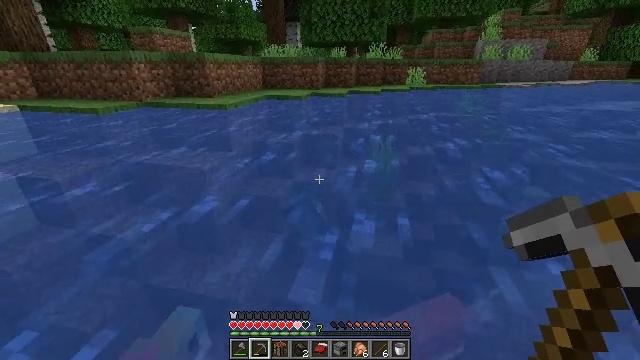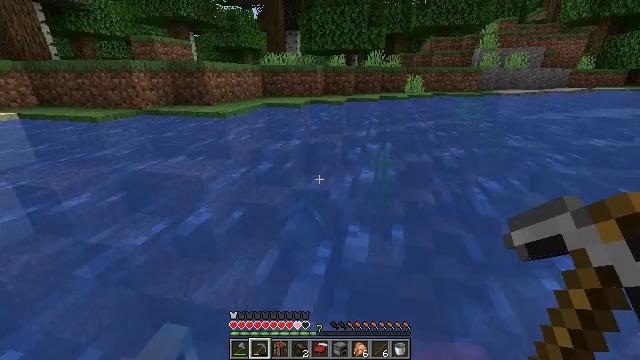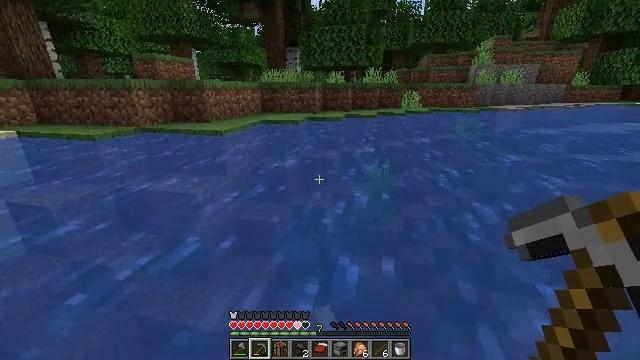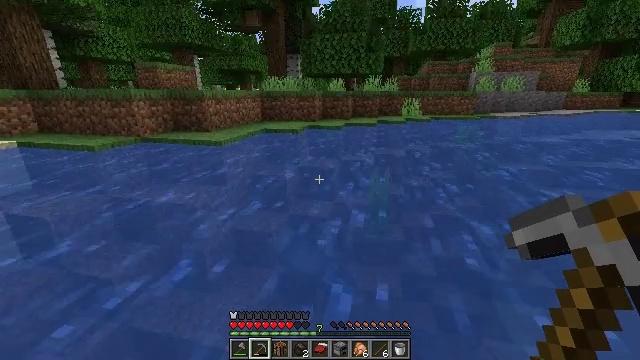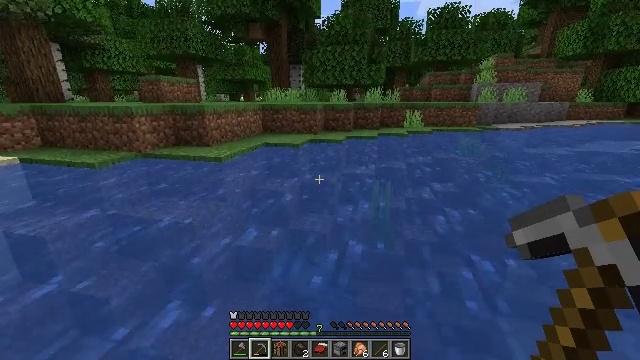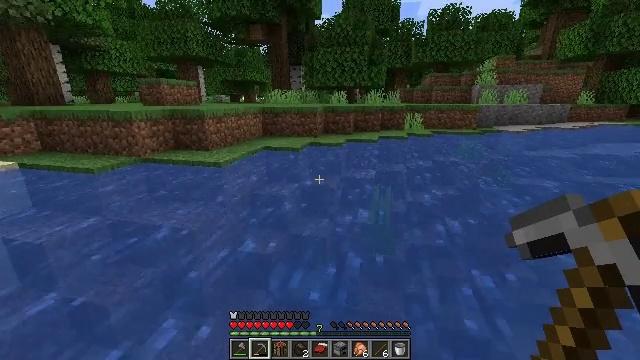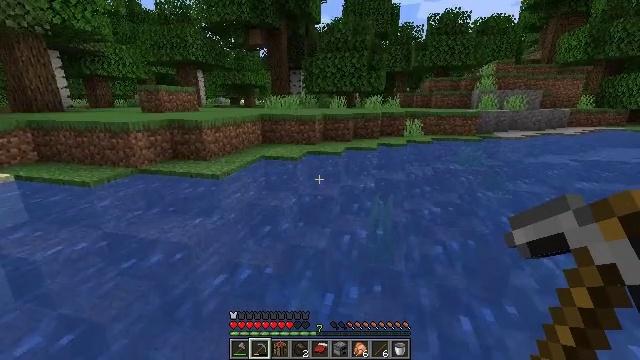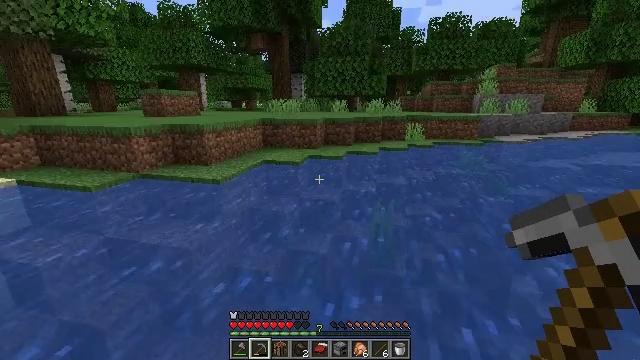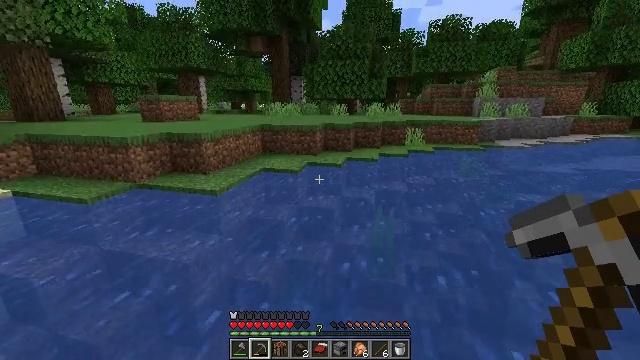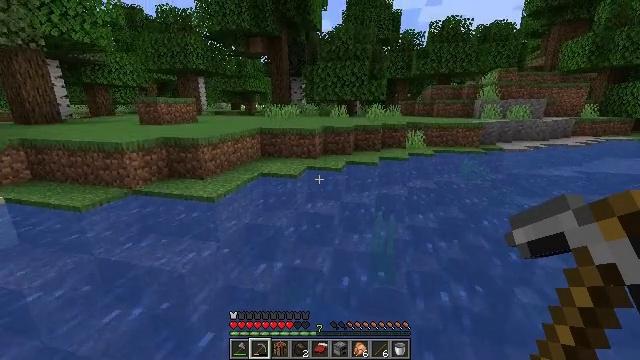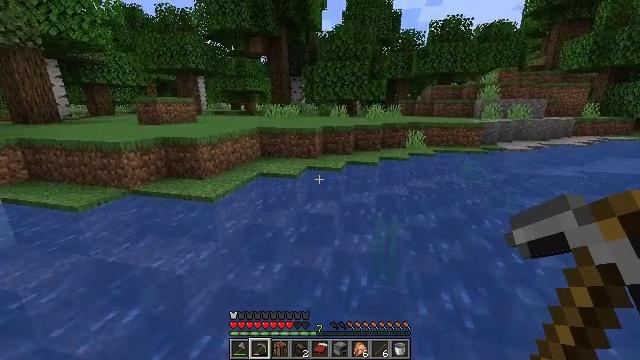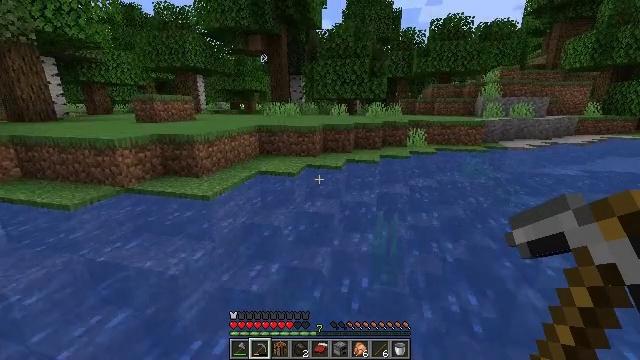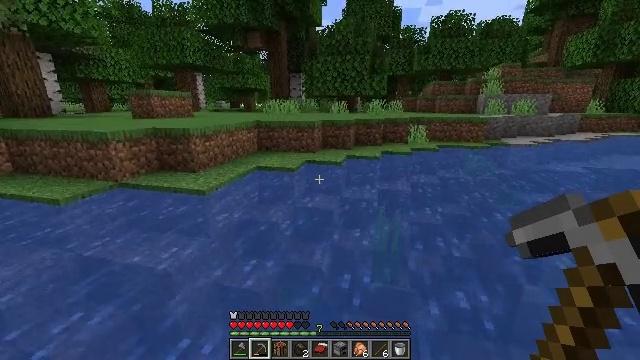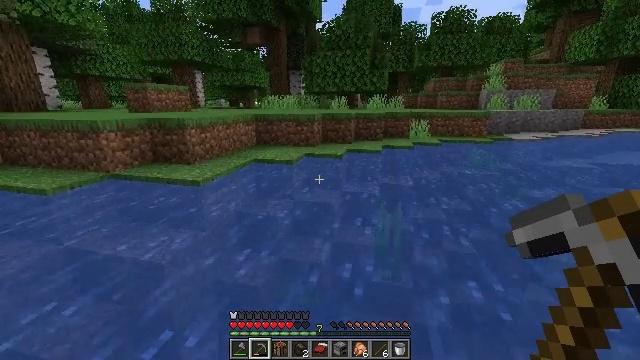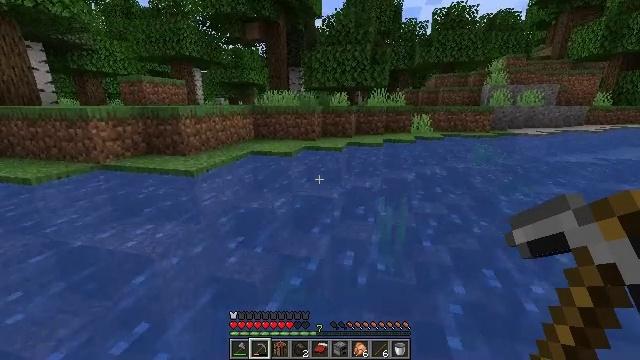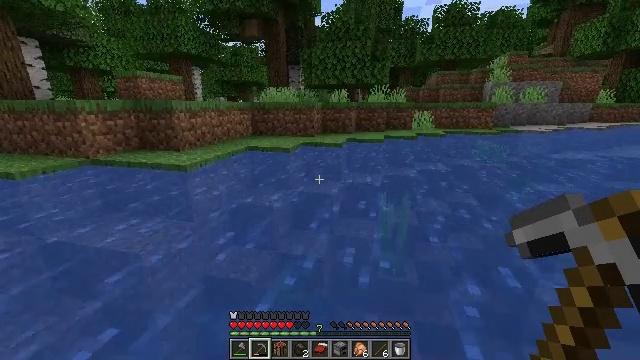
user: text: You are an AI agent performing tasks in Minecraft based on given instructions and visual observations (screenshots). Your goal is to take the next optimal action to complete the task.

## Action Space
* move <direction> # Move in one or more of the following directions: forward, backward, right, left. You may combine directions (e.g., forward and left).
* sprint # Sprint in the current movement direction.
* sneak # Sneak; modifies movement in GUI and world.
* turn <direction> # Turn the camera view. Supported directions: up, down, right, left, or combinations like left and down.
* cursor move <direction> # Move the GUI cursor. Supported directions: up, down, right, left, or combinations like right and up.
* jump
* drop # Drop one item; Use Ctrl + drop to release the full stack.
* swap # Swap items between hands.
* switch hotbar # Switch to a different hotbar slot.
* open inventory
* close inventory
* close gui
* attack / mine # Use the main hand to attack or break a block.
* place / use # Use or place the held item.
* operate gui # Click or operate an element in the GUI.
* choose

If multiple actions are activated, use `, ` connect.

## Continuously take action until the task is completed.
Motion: motion action
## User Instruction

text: Break the tall rose bush.
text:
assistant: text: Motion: move forward, turn up, jump
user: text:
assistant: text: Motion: move forward, turn up, jump
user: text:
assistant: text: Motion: move forward, turn up, jump
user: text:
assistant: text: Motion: move forward, turn up, jump
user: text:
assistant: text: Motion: move forward, jump
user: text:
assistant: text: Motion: move forward, jump
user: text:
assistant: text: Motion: move forward, jump
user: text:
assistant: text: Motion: move forward, jump
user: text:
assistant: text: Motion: move forward, jump
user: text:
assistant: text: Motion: move forward, jump
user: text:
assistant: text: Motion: move forward, jump
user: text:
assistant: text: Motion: move forward, jump
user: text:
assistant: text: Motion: move forward, jump
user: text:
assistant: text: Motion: move forward, jump
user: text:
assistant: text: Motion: move forward, jump
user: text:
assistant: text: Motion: move forward, jump
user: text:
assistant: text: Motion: move forward, jump
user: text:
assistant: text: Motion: move forward, jump
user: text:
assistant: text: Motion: move forward, jump
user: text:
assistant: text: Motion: move forward, jump
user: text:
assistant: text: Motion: move forward, jump
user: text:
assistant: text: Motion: move forward, jump
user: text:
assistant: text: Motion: move forward, jump
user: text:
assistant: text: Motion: move forward
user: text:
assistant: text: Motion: move forward
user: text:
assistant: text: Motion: move forward
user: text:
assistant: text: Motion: move forward
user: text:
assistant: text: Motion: move forward
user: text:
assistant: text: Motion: move forward
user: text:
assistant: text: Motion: move forward, jump